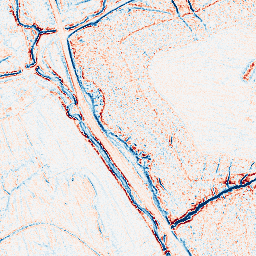
Category: edge_preserving
Decomposition family: anisotropic_diffusion
Decomposition parameters: iterations: 5
kappa: 30
gamma: 0.15
Upsampling method: bicubic_3x
Upsampling parameters: scale: 3
Upsampling scale: 3